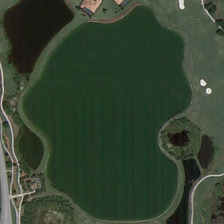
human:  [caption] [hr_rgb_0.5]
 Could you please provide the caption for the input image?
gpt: green meadows are around a pond near a road .

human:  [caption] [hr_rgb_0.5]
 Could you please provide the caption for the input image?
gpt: green meadows are around a pond near a road .

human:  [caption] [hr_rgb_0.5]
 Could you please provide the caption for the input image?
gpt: green meadows are around a pond near a road .

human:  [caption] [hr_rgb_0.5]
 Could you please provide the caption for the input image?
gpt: green meadows are around a pond near a road .

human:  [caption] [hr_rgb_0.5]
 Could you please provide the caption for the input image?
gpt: green meadows are around a pond near a road .